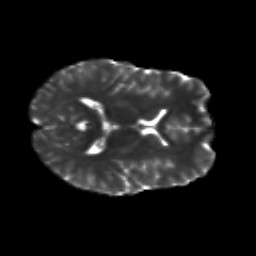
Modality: T2w
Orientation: axial
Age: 28
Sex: male
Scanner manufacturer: siemens
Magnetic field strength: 3 T
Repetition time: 8.8 s
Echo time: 0.085 s